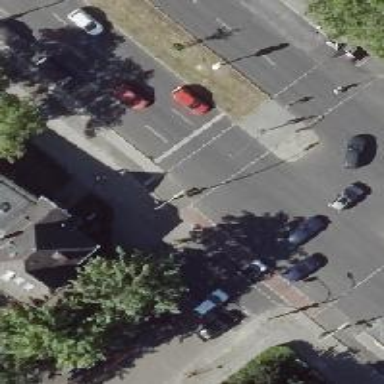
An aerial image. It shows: Road with traffic signals for signaling.